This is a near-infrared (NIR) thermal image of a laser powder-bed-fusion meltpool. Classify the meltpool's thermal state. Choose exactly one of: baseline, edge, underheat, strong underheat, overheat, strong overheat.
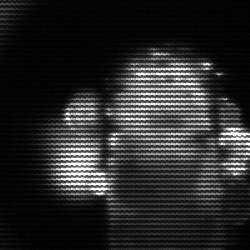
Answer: strong underheat